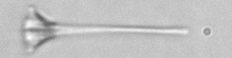
Label: Asterionellopsis_glacialis